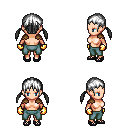
a pixel art fantasy rpg character, female body template, human, light skin, leather shoulder armor, teal pants, white twin-tailed hairstyle, gold gloves, ghillies, four views (front, back, left, right), 2x2 character sprite sheet, small pixel art, hard edges, no anti-aliasing